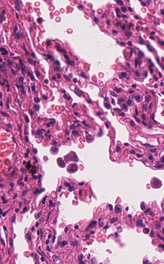
Tumor epithelial tissue: no
Tumor-associated stroma tissue: no
Normal tissue: yes